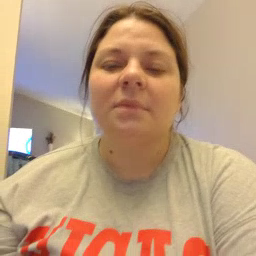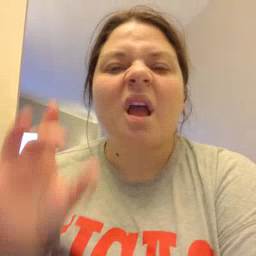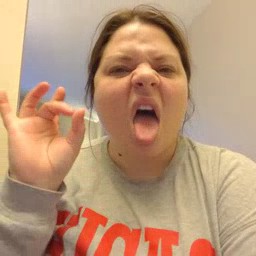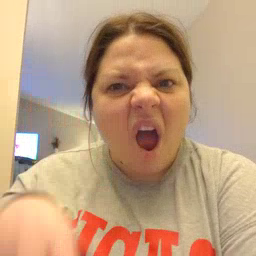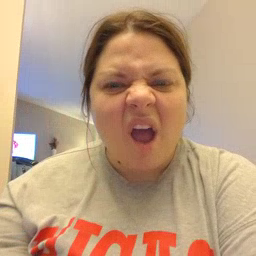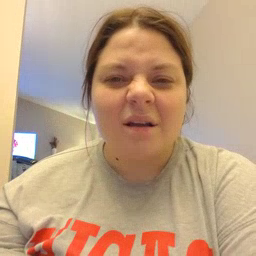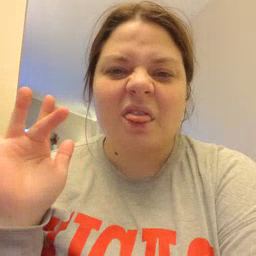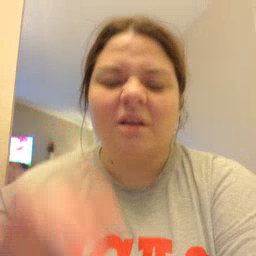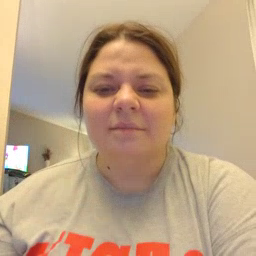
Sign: yucky